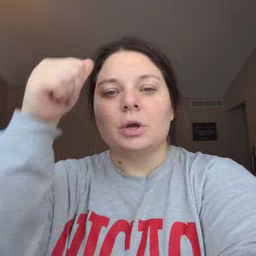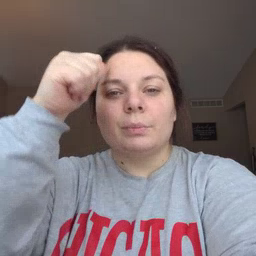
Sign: brother